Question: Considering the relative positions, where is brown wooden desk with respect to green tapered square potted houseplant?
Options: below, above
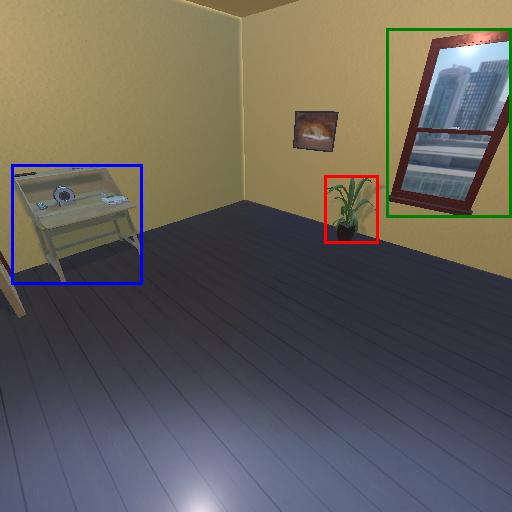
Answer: below